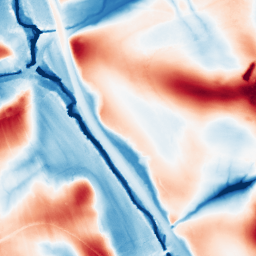
Category: edge_preserving
Decomposition family: guided
Decomposition parameters: radius: 32
eps: 0.001
Upsampling method: quadratic
Upsampling parameters: scale: 2
Upsampling scale: 2